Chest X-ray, PA view. Patient: 57 years old, sex M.
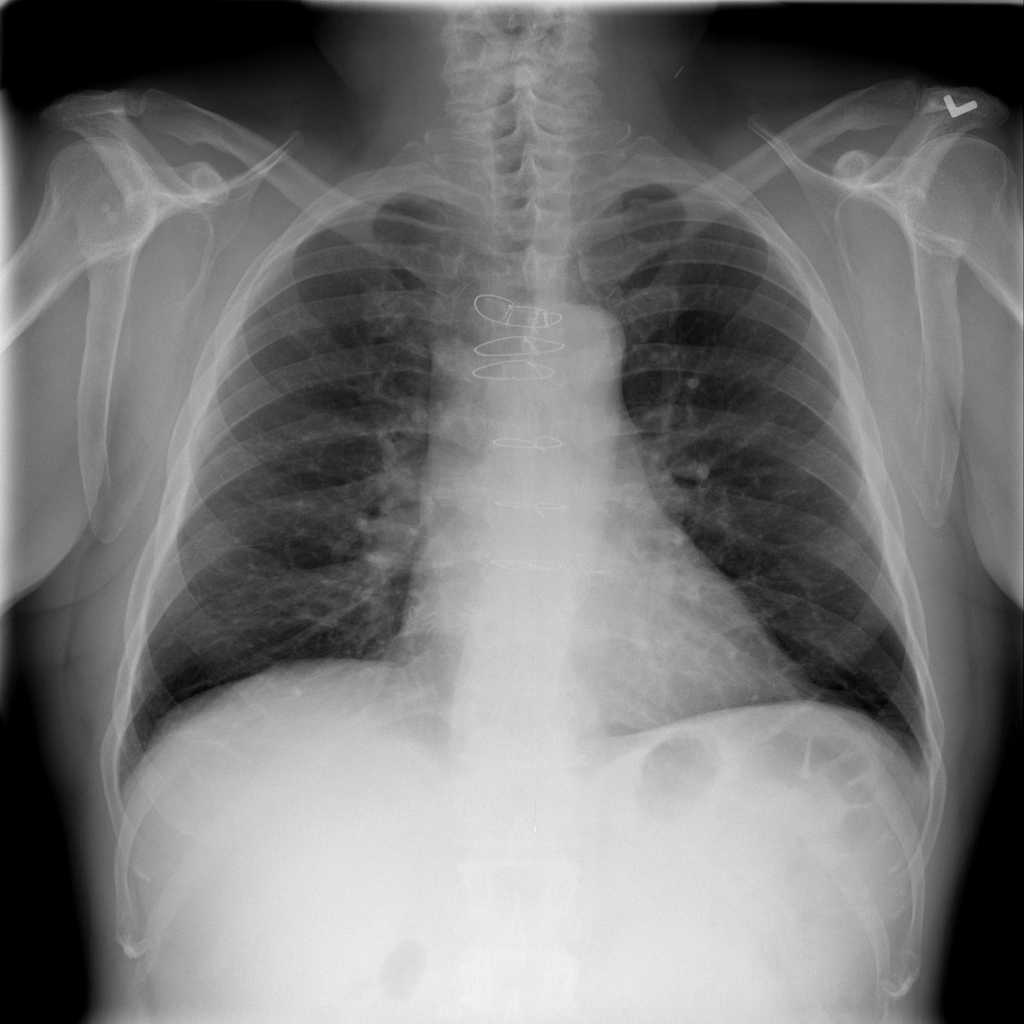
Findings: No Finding